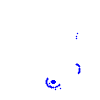
Particle: pion